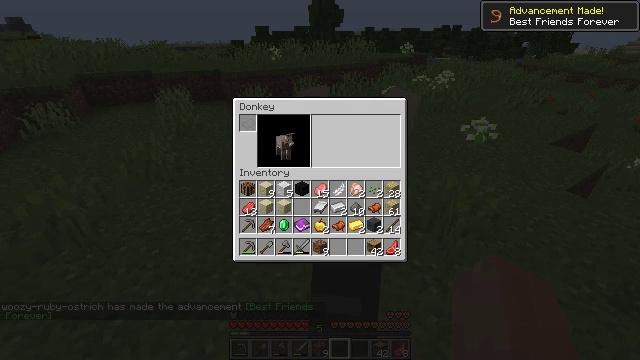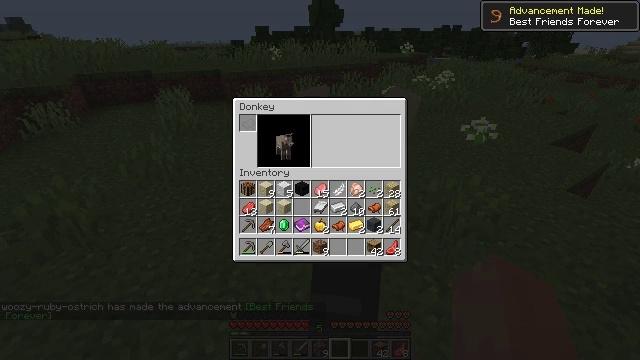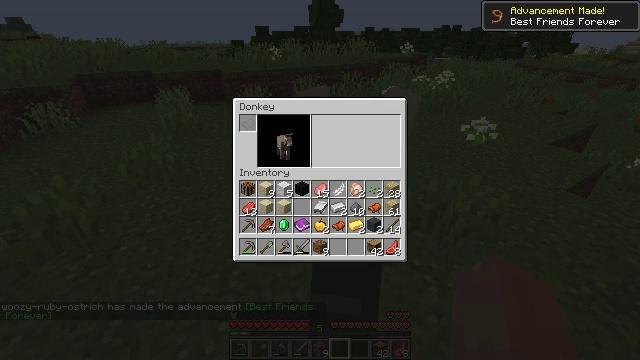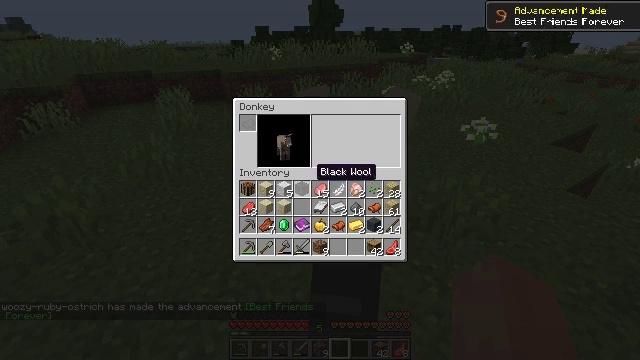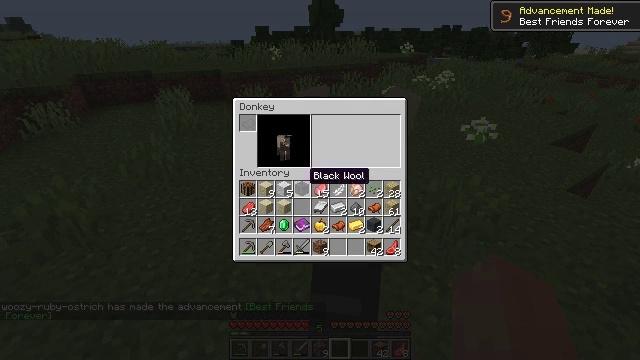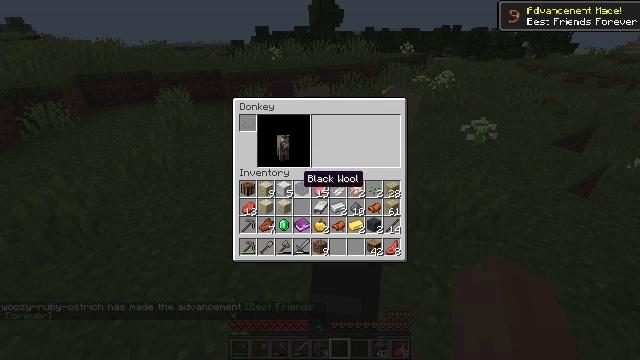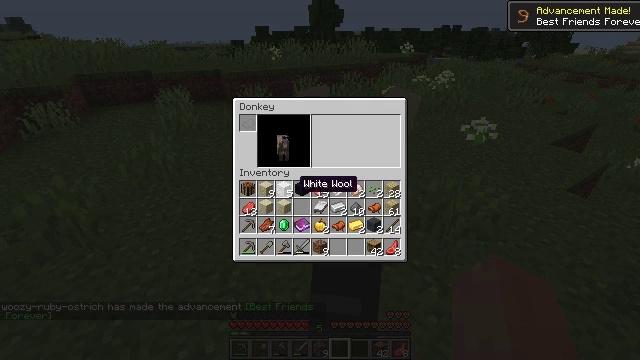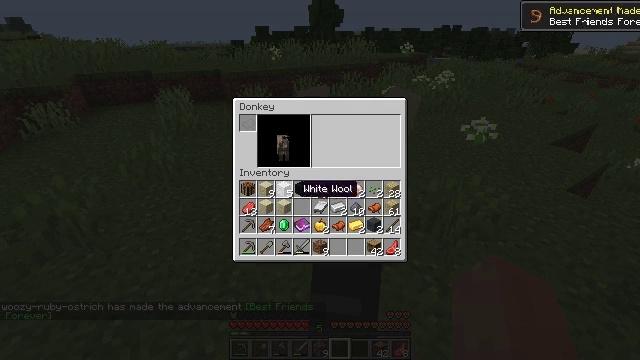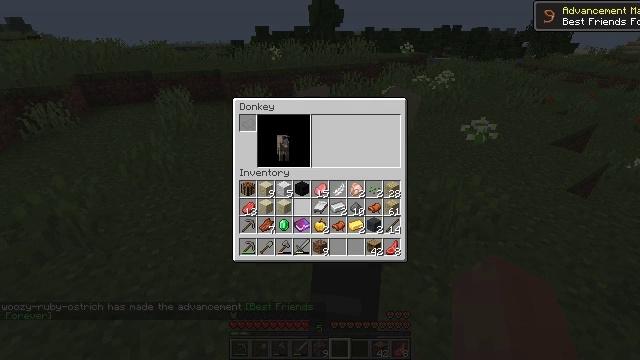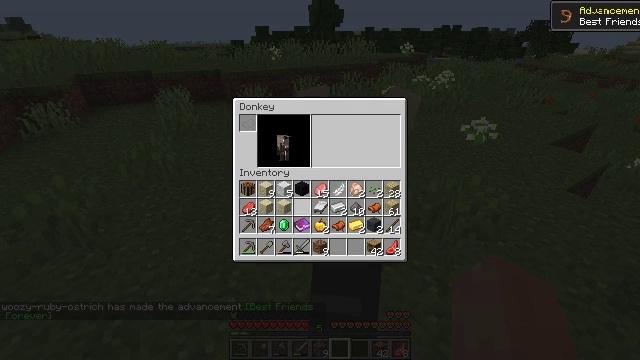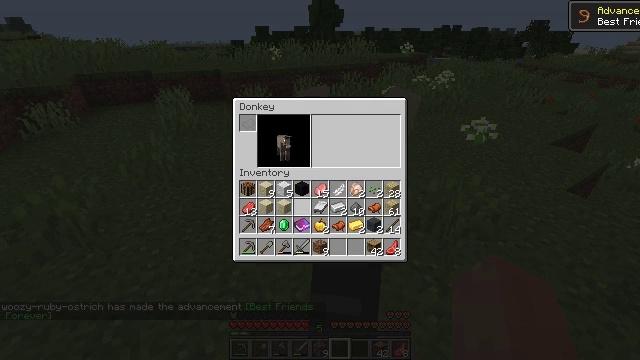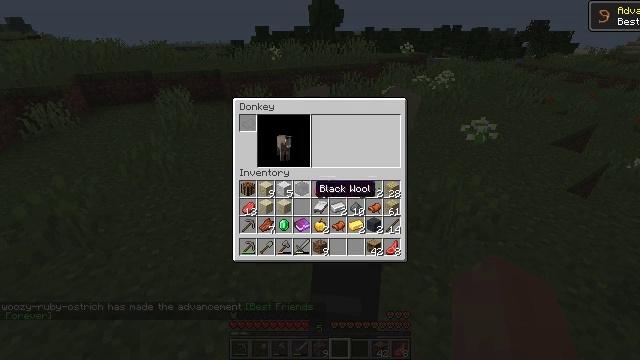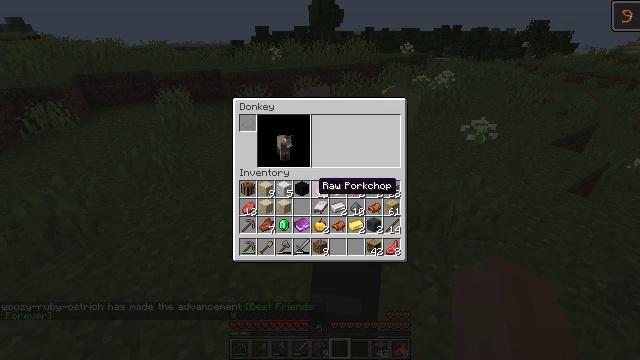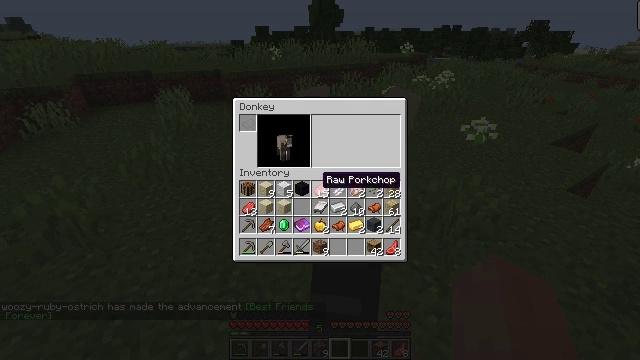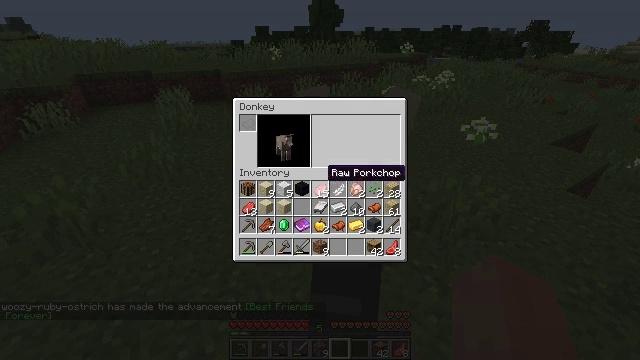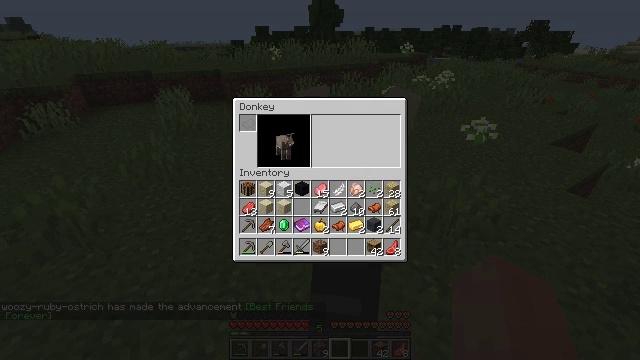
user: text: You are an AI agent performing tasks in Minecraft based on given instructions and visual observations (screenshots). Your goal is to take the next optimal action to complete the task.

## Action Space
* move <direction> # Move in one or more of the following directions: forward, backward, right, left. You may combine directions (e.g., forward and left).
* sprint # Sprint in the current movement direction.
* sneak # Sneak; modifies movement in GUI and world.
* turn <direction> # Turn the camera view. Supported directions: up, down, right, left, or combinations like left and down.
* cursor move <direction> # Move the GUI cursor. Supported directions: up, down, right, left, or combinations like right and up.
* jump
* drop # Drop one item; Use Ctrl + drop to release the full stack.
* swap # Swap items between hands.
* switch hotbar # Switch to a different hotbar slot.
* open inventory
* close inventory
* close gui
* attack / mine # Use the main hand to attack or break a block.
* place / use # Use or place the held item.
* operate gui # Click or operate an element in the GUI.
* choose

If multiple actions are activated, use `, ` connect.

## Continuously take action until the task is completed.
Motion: motion action
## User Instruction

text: Attack the ground to gather coarse dirt.
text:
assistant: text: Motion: no_op
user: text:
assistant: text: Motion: cursor move left
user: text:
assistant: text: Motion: no_op
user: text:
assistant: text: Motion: cursor move left
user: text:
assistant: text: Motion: no_op
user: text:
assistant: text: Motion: sneak
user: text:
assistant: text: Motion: sneak
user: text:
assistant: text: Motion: sneak
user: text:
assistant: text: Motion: sneak
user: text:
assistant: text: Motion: sneak
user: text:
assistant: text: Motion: sneak
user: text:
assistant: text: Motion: sneak
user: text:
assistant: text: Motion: sneak
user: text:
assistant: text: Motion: sneak, cursor move up
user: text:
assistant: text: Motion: sneak
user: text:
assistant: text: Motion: sneak, cursor move right
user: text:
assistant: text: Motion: sneak, cursor move right
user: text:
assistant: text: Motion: sneak, cursor move right
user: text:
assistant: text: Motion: sneak, cursor move right
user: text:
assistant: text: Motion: sneak, cursor move right
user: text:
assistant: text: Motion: sneak
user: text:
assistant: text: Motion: sneak
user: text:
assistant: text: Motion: sneak
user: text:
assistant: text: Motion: sneak
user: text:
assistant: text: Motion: sneak
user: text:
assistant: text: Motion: sneak
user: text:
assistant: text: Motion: sneak
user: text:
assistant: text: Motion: sneak
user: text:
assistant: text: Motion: sneak, choose
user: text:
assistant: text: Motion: sneak, choose